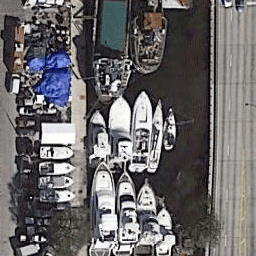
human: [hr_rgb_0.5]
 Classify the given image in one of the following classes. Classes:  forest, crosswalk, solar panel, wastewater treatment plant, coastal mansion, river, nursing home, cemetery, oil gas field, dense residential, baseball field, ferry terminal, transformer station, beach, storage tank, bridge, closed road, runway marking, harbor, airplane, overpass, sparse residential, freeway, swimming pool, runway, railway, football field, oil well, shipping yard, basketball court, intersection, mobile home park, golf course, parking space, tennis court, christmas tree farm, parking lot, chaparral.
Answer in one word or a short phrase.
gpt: harbor